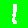
Digit: 1